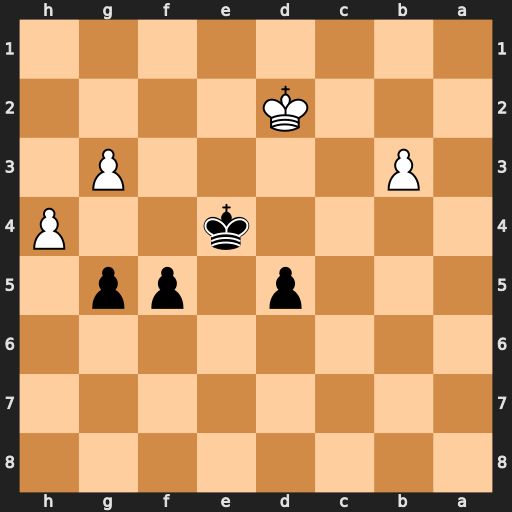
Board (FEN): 8/8/8/3p1pp1/4k2P/1P4P1/3K4/8
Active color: b
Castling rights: -
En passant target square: -
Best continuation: f4 h5 fxg3 h6 g2